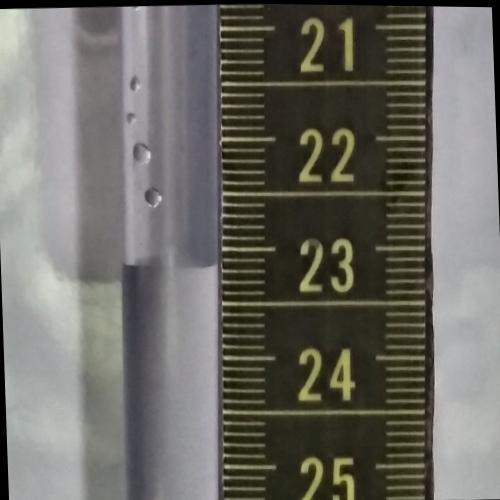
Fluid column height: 23.2 cm